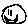
Label: smiley face